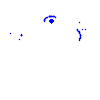
Particle: kaon